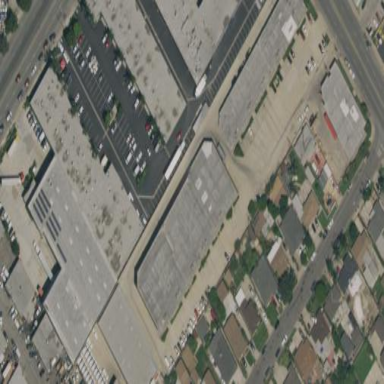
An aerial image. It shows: Warehouse building.